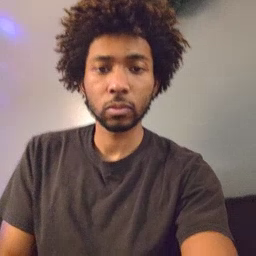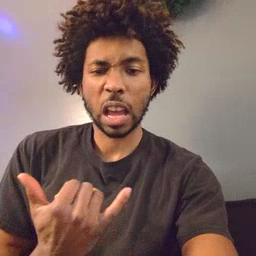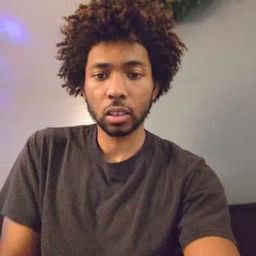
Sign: now